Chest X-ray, PA view. Patient: 62 years old, sex M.
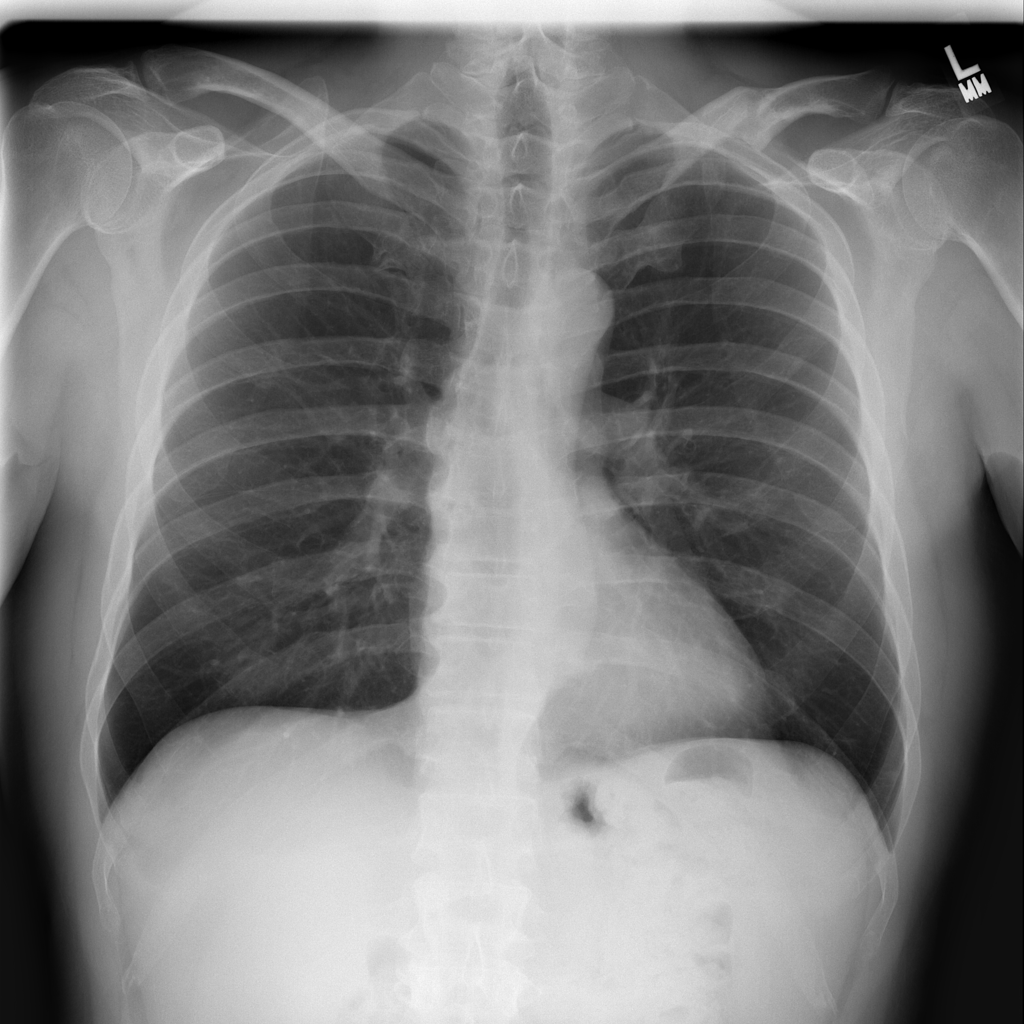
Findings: No Finding